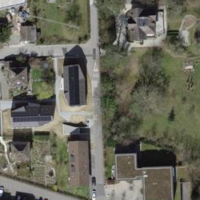
EUNIS habitat code: 54
Species observed at this site:
Scilla bifolia